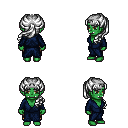
a pixel art fantasy rpg character, female body template, orc, green skin, blue robe, gold greaves, white princess hairstyle, silver tiara, four views (front, back, left, right), 2x2 character sprite sheet, small pixel art, hard edges, no anti-aliasing